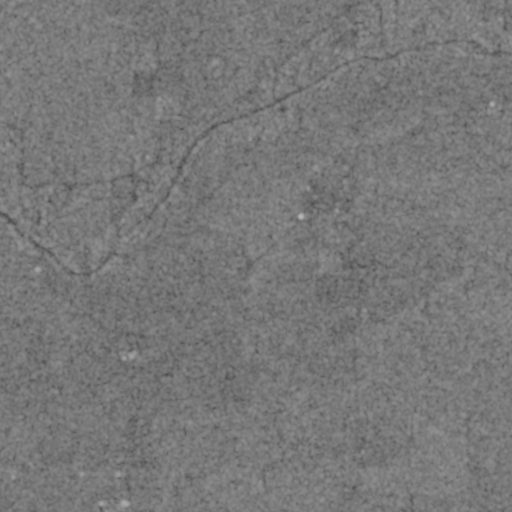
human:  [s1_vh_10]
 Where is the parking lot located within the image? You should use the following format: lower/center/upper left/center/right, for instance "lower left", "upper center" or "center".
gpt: The parking lot is located in the upper center of the image.
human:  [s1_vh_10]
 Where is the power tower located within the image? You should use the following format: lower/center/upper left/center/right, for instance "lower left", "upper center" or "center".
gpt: The power tower is located in the left of the image.
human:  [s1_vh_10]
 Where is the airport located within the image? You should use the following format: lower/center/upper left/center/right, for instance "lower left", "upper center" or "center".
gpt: There is no airport in the image.

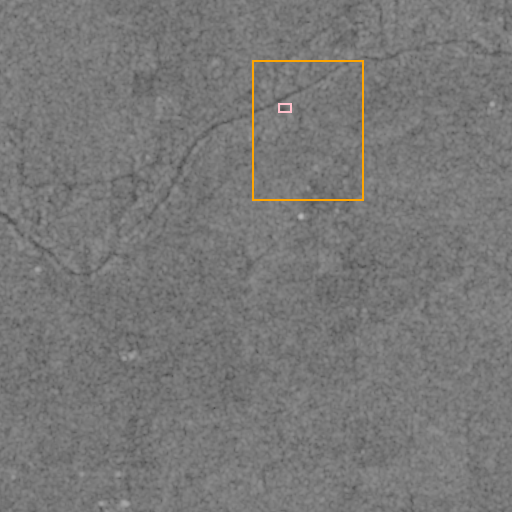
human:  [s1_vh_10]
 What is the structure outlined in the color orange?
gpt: The structure outlined in orange is a park.
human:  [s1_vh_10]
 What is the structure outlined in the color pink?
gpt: The structure outlined in pink is a parking lot.
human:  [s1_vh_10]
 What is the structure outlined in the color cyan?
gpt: There is no cyan outline.